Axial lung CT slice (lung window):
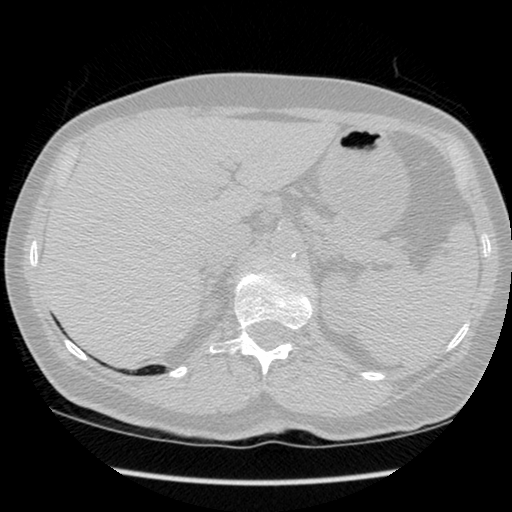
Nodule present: no